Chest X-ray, AP view. Patient: 67 years old, sex F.
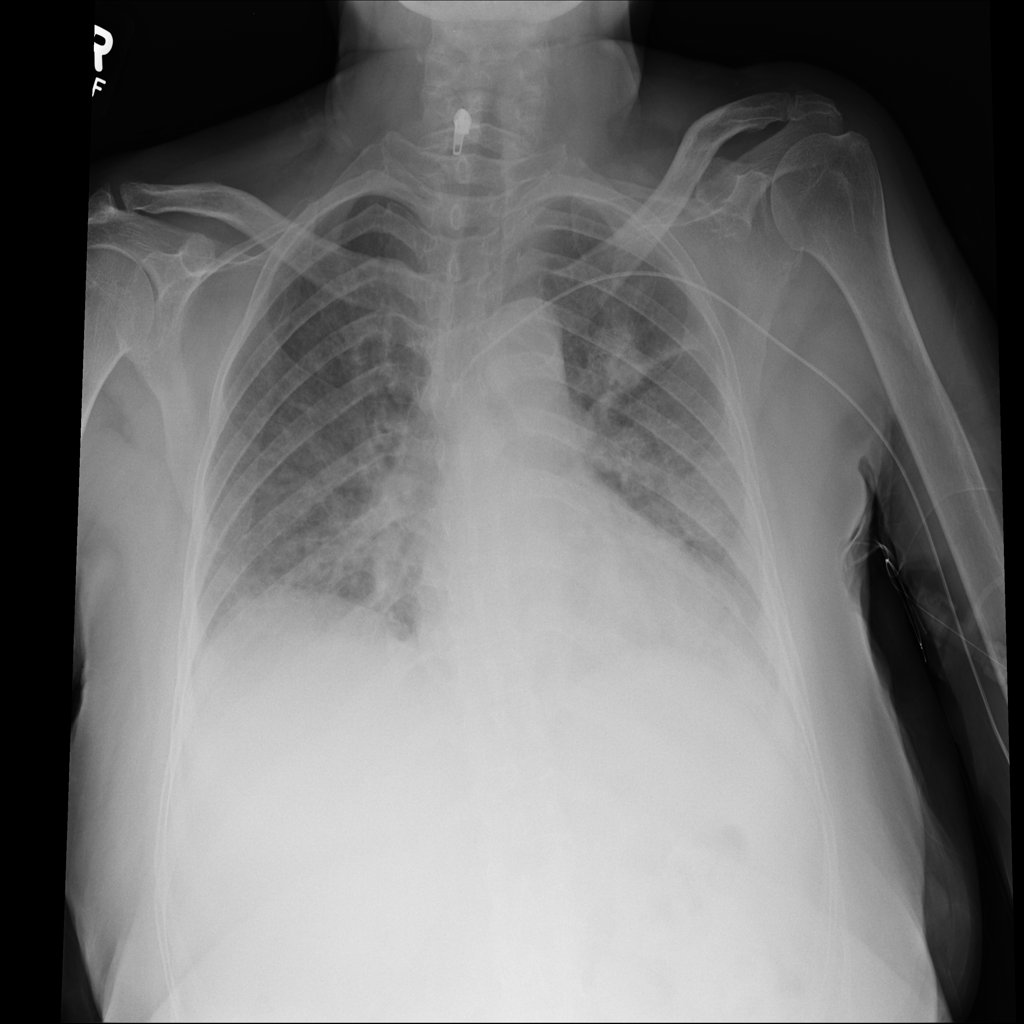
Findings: No Finding